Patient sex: M
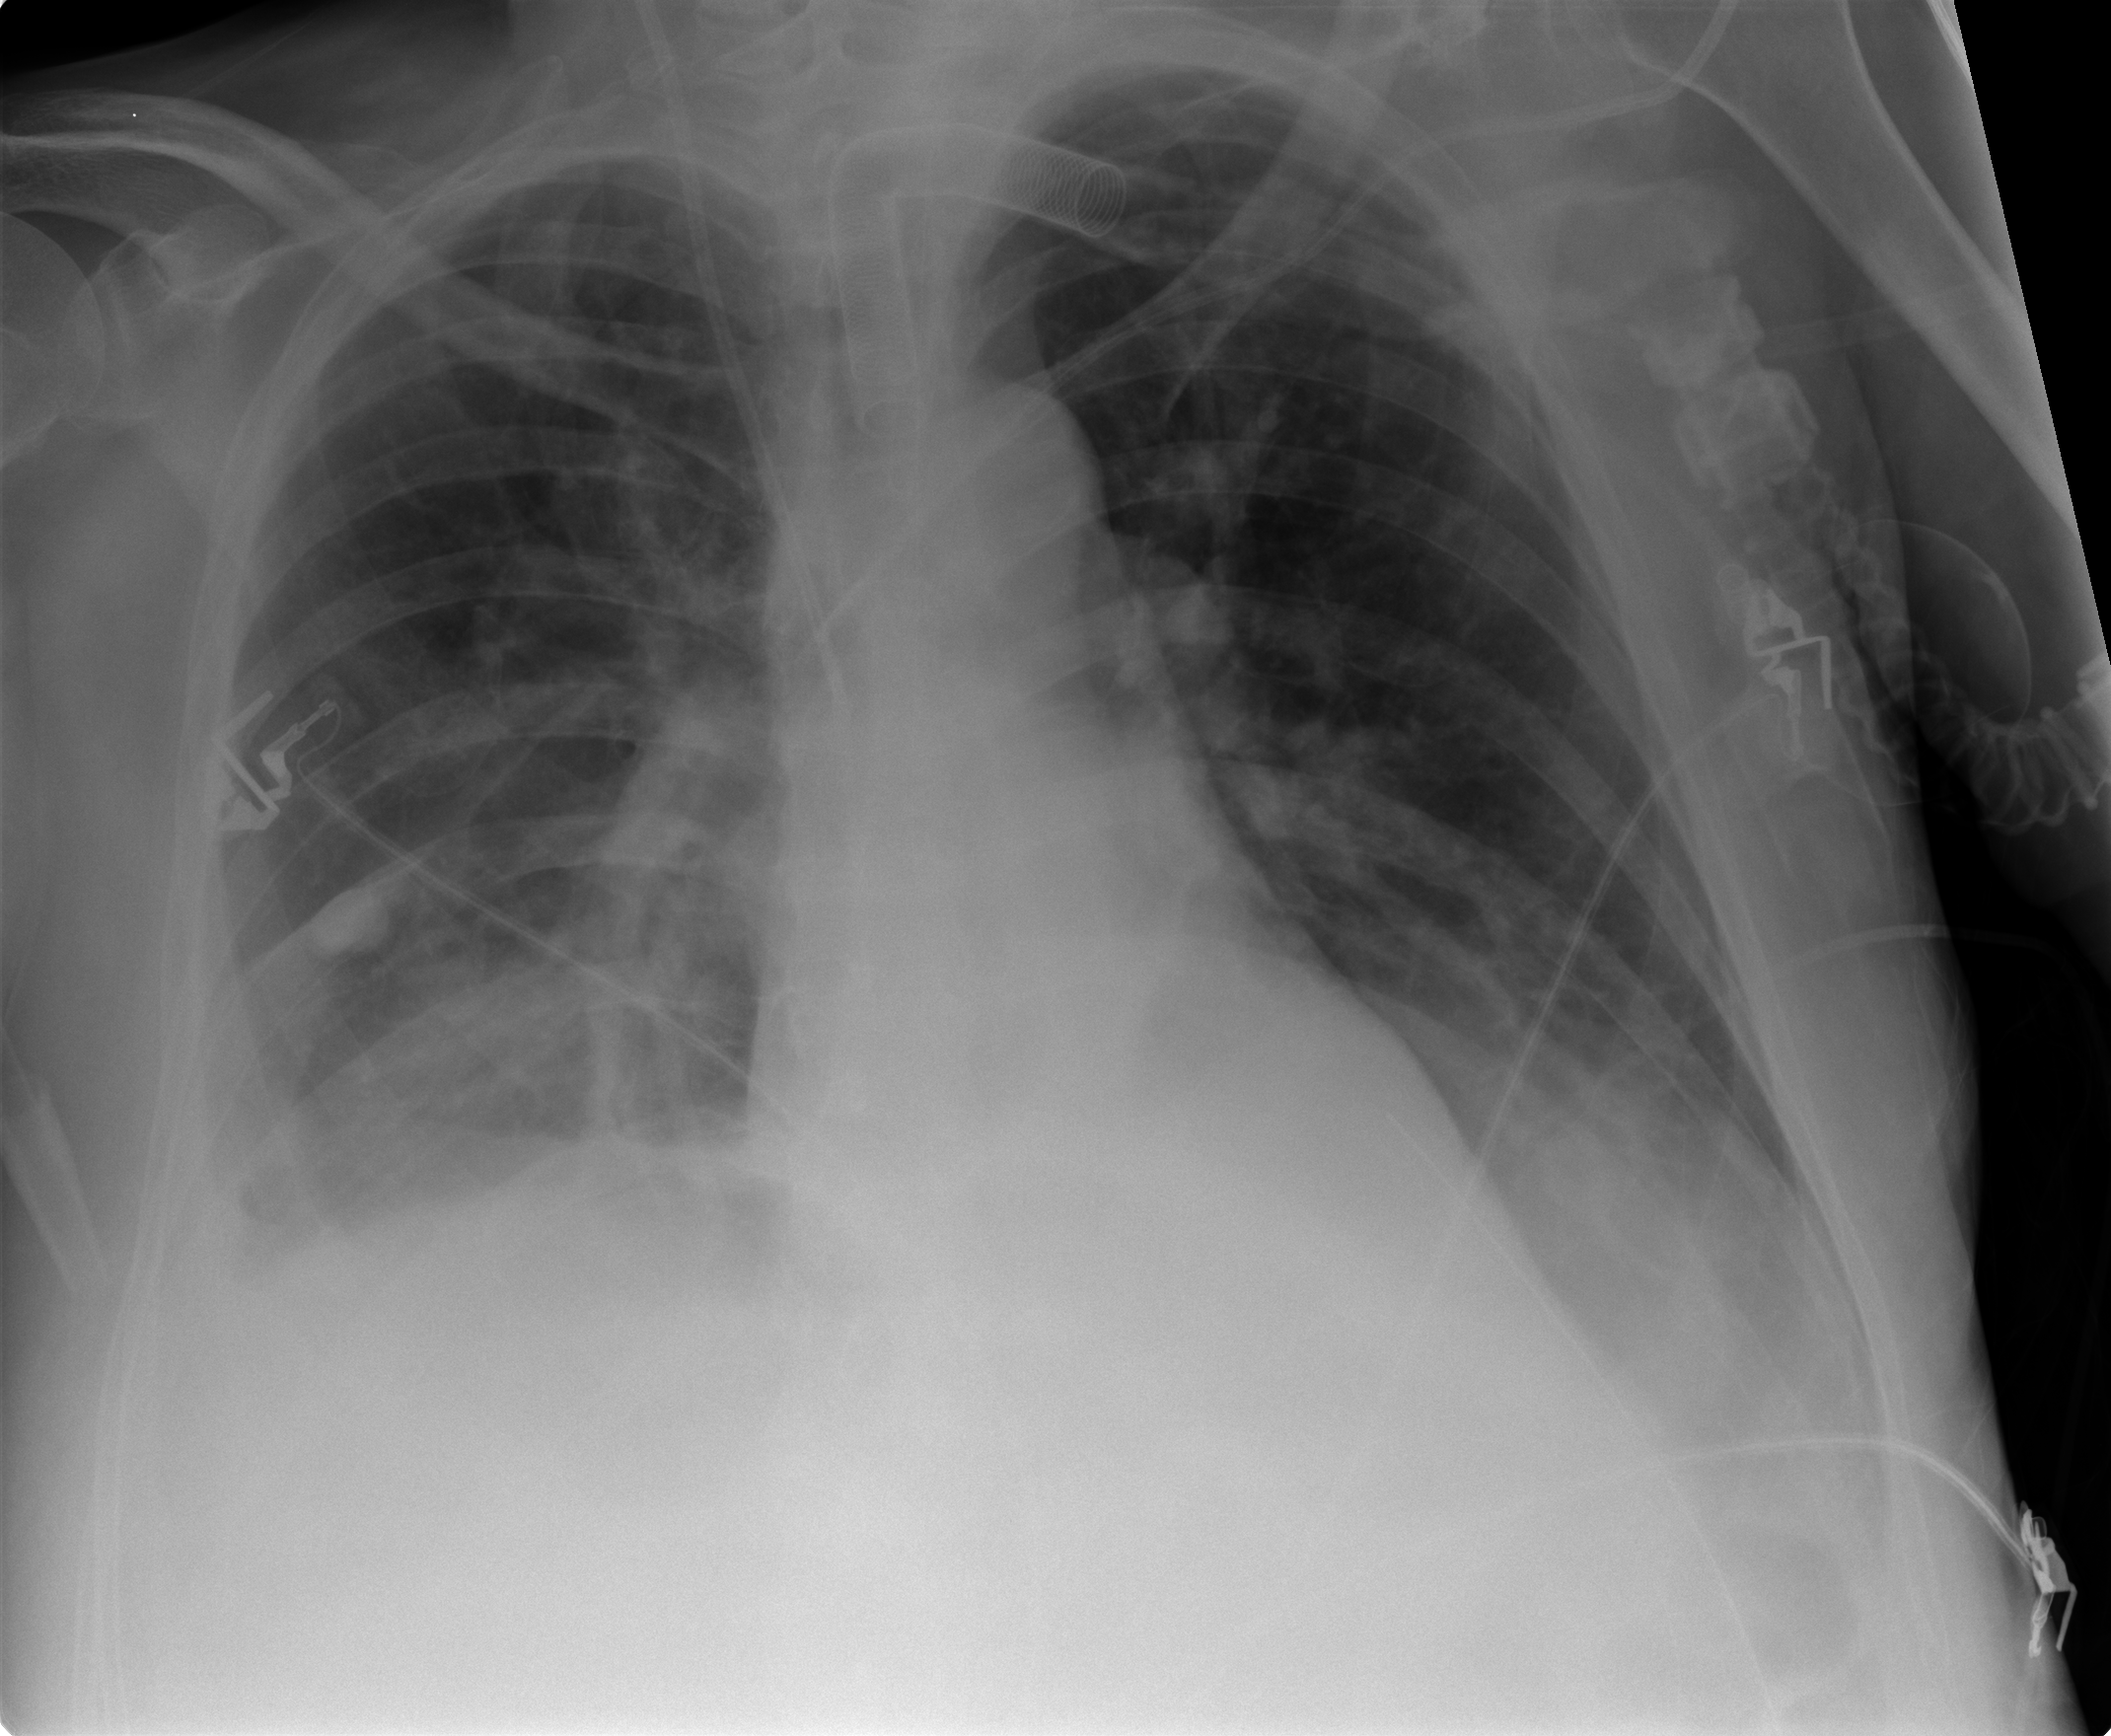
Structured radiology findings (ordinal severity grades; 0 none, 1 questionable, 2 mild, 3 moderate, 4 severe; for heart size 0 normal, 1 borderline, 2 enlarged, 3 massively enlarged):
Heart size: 0
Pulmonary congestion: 1
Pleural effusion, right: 2
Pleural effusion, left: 2
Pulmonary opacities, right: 1
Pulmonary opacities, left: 0
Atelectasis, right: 2
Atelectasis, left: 2